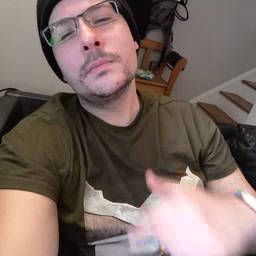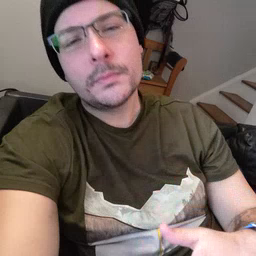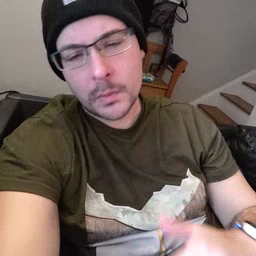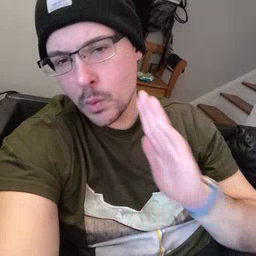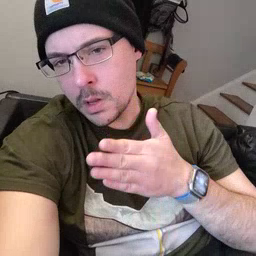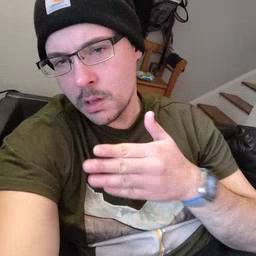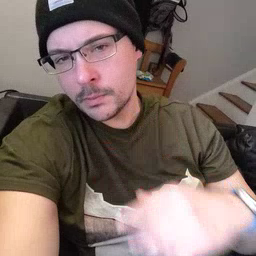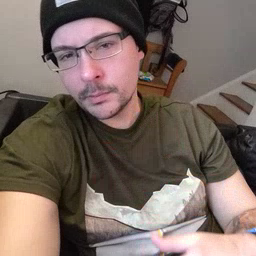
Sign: will